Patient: sex M, age 78
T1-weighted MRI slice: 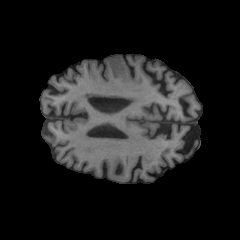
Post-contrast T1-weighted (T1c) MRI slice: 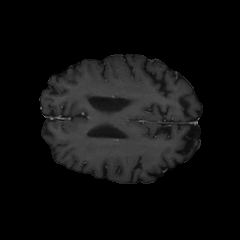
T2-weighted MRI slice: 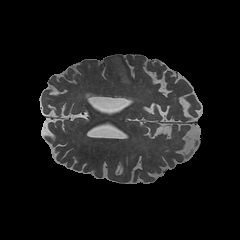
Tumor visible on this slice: yes
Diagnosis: Astrocytoma, IDH-wildtype
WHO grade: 3